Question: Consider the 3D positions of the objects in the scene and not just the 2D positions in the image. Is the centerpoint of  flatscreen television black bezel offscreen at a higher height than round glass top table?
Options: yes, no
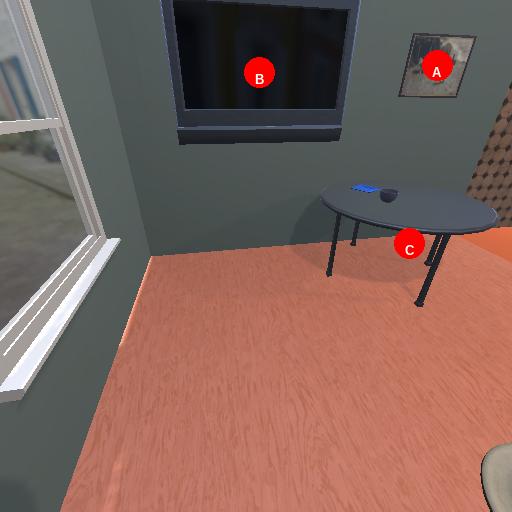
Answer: yes